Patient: sex M, age 58
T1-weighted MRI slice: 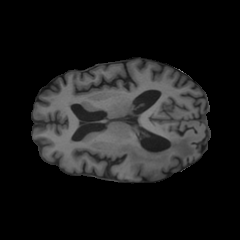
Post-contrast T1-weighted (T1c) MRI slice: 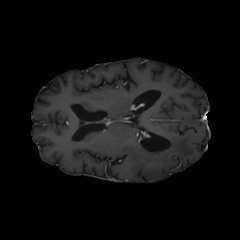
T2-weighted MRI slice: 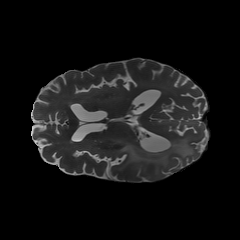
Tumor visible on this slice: yes
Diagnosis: Glioblastoma, IDH-wildtype
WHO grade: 4